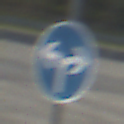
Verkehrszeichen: VorgeschriebeneFahrtrichtungRechtsOderLinks
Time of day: SunriseSunset
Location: Outdoor (Urban)
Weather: Clear
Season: NotSpecified
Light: Natural